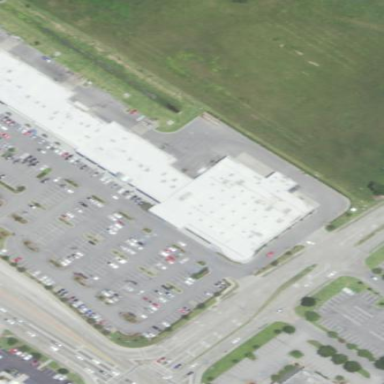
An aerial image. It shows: Supermarket building.